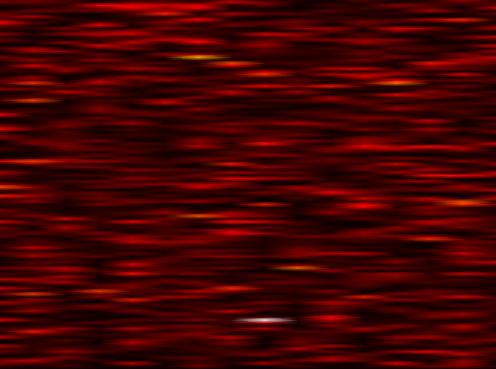
Label: UFMC